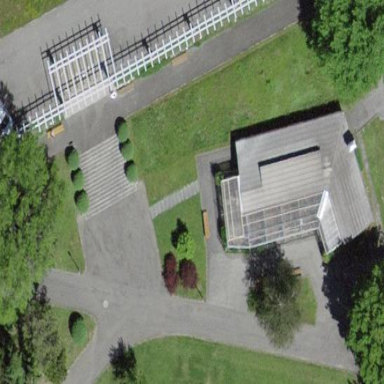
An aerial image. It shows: Building that serves as aviary in zoo.